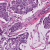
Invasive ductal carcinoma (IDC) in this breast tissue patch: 1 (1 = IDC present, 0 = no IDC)